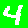
Digit: 4